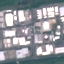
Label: Industrial